Field crop: tomato
Growth stage: 1
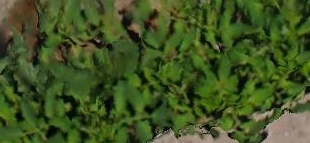
Species: tomato